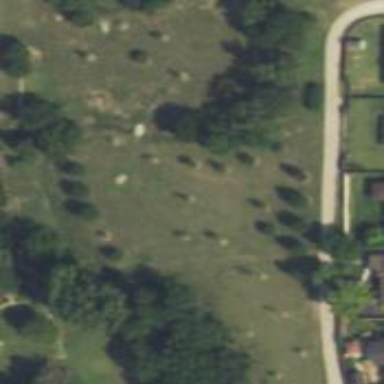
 popular sport where players throw frisbees into baskets in as few shots as possible."